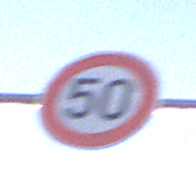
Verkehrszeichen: Geschwindigkeit50
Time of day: SunriseSunset
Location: Outdoor (Nature)
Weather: Clear
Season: NotSpecified
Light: Natural